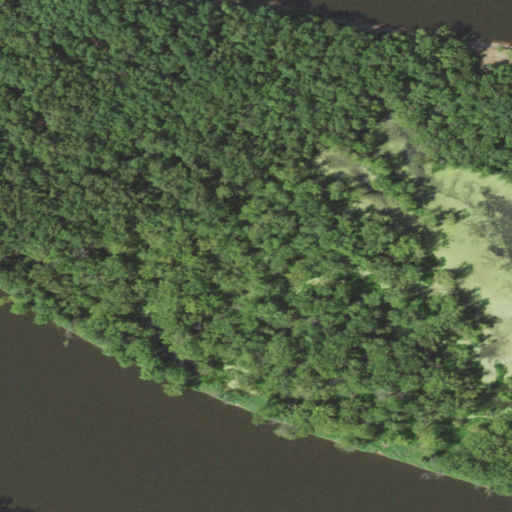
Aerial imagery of island in Minnesota named Hershey Island containing woody wetlands, open water, and herbaceous wetlands